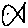
Label: fish